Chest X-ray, AP view. Patient: 61 years old, sex F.
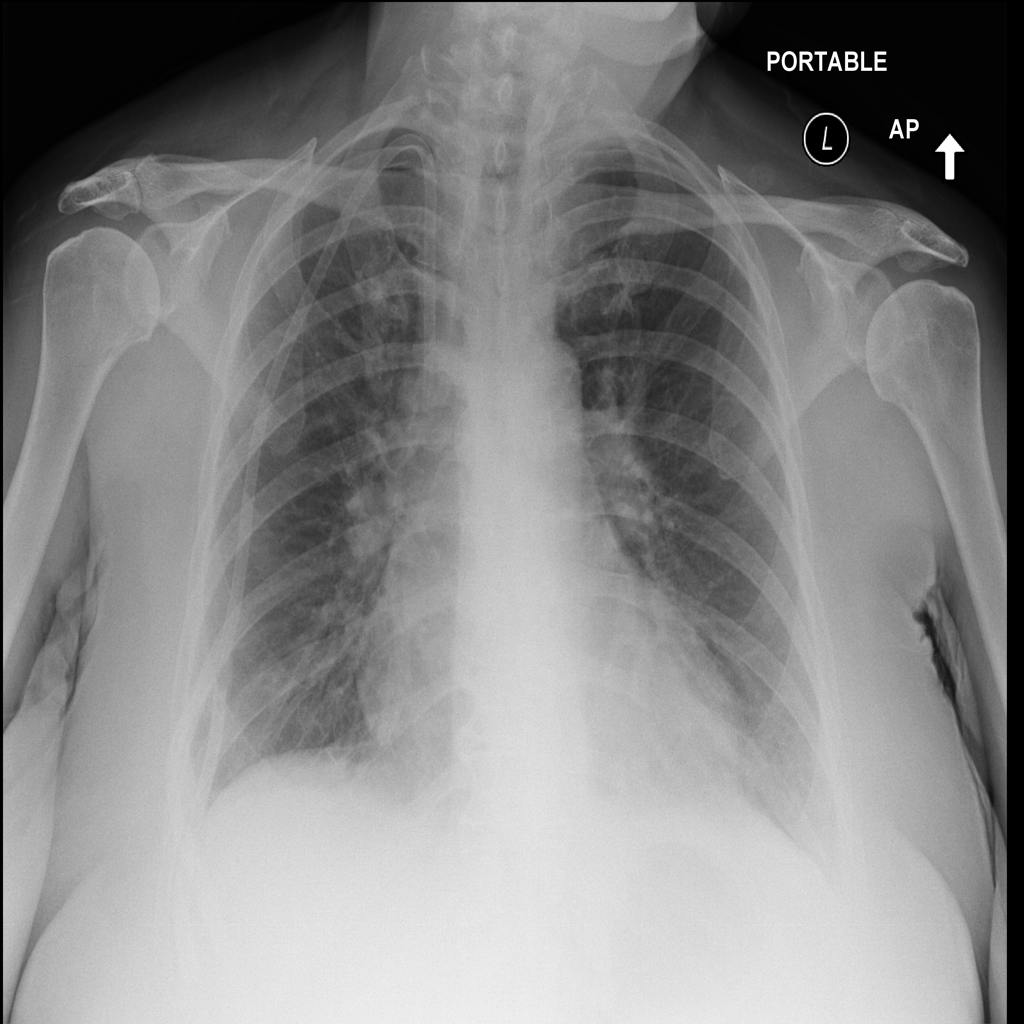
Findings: Cardiomegaly, Effusion, Infiltration